Aerial crown-view tile of a tropical tree (Barro Colorado Island, Panama), acquired 20250414:
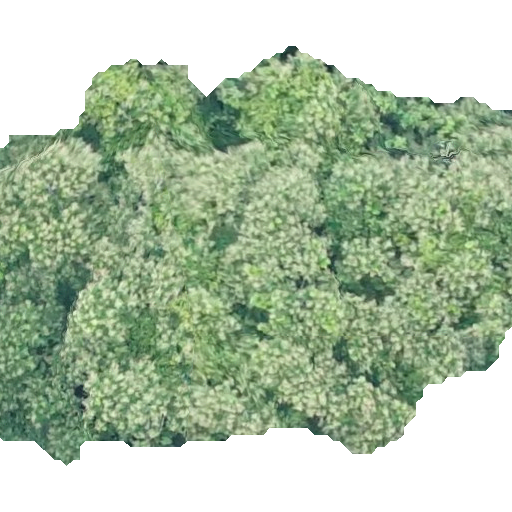
Species: Anacardium excelsum
GBIF accepted scientific name: Anacardium excelsum
Crown area: 287.596 m²